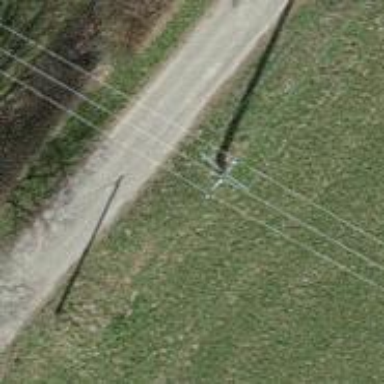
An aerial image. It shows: Minor power line with 3 cables.